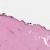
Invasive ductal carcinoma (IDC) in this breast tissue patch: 0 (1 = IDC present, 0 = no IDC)